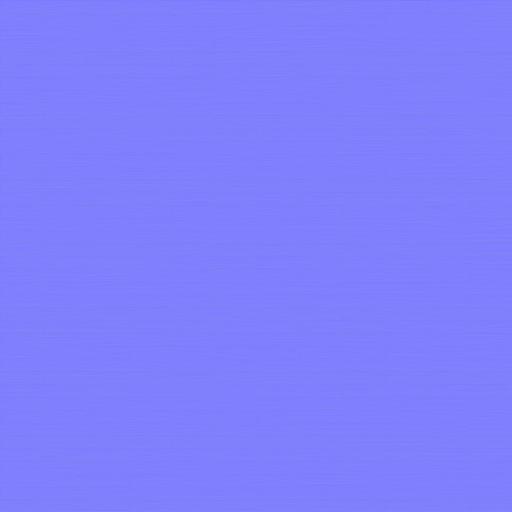
floor flooring parquet wood